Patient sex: M
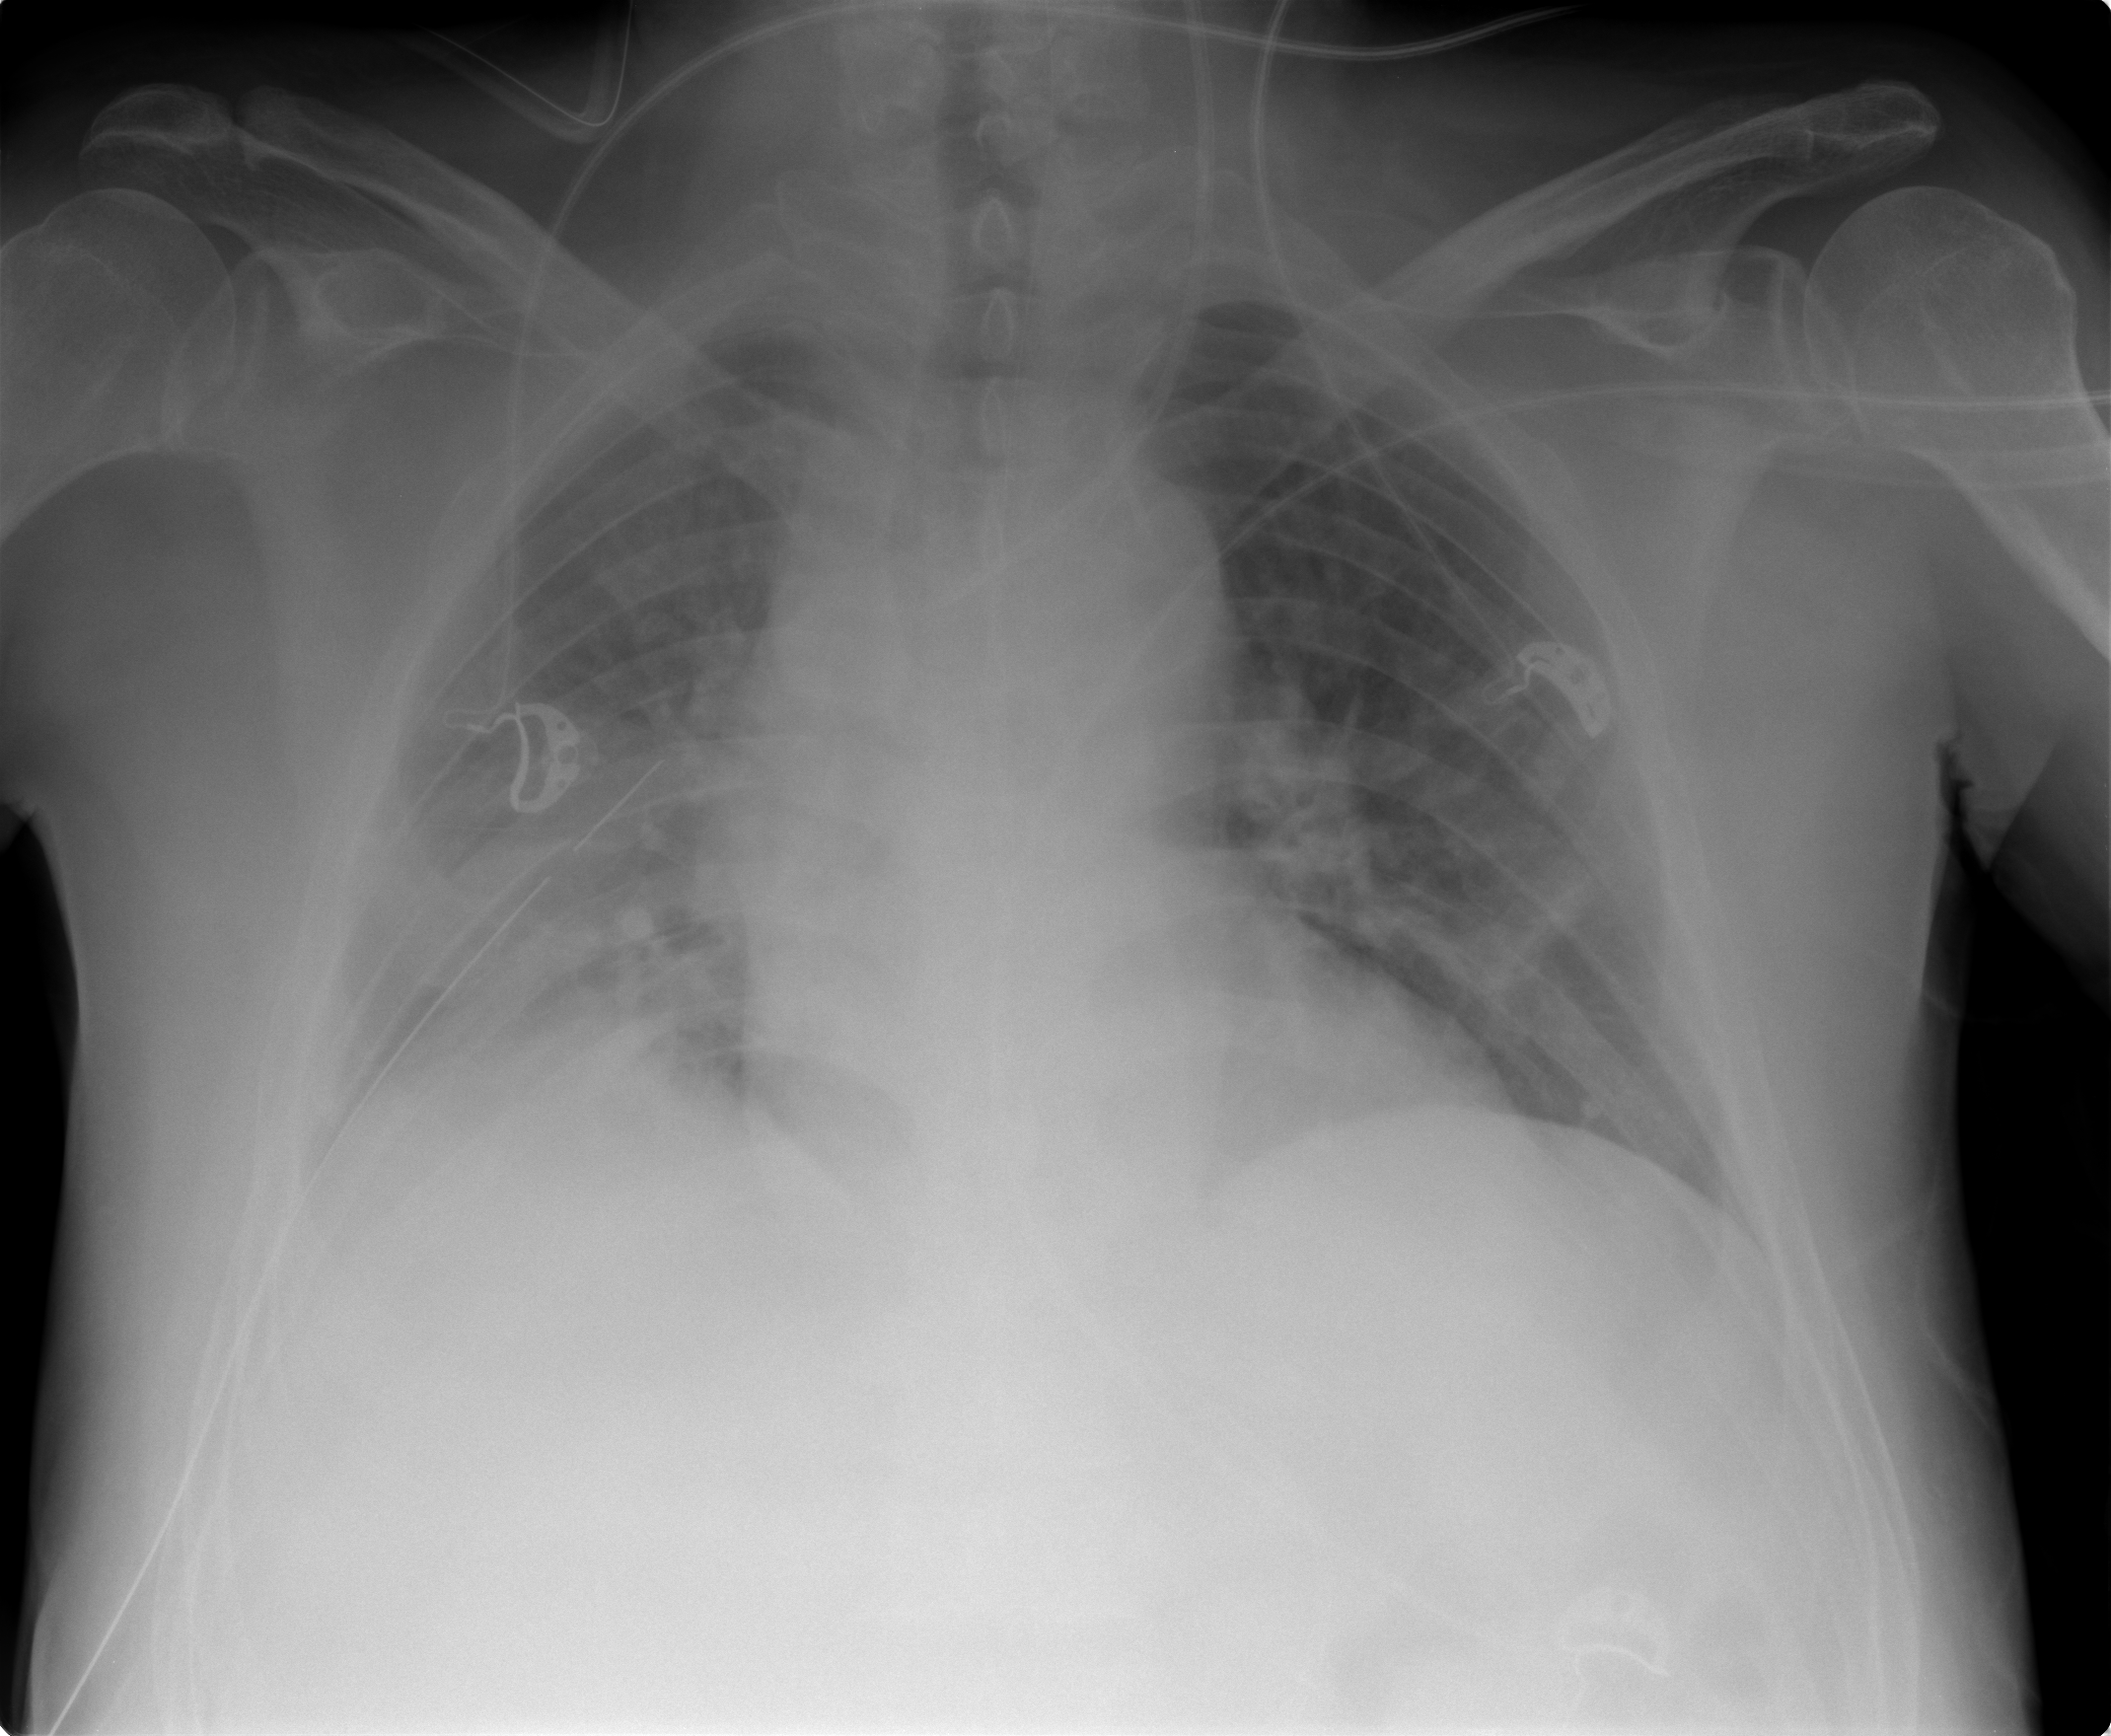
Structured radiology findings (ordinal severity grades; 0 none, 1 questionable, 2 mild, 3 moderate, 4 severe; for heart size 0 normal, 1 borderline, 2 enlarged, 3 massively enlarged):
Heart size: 0
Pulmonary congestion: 0
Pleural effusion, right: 2
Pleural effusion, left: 1
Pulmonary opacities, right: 1
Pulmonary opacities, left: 1
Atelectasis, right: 2
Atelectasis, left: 2